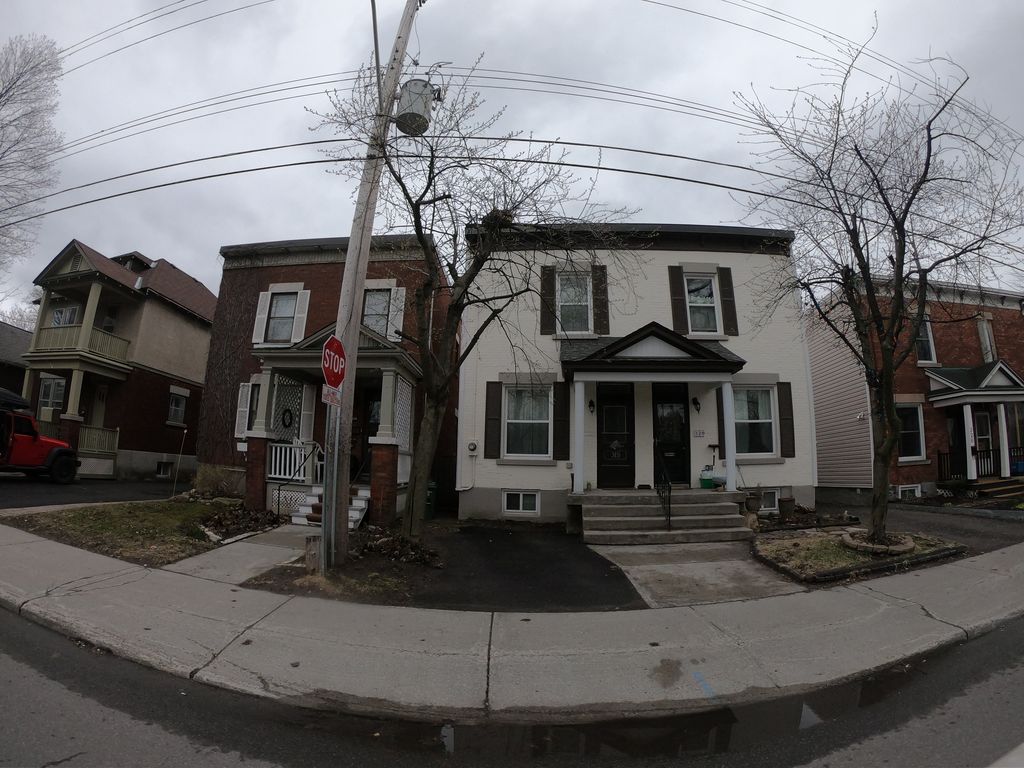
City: ottawa-gatineau